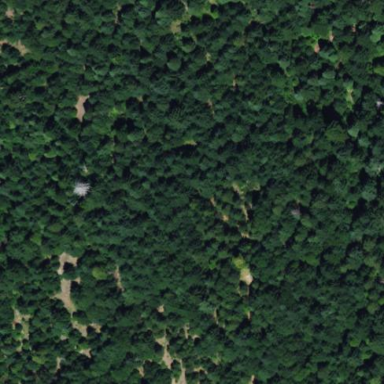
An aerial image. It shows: Forest area.